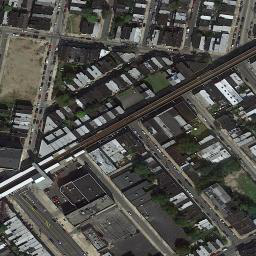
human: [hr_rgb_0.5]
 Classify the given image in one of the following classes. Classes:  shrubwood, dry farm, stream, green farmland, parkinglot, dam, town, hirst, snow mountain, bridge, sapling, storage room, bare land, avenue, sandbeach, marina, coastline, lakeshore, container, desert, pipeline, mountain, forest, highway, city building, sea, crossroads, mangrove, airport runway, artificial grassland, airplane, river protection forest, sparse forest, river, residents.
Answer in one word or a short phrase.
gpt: town